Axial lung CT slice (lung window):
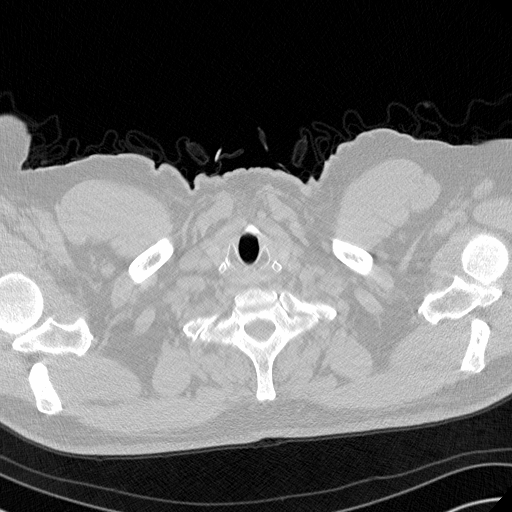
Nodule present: no